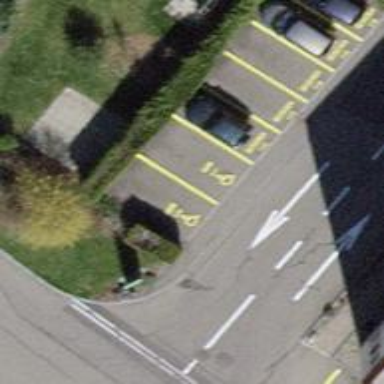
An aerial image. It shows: Designated parking space for disabled individuals.